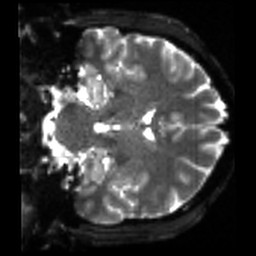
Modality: sbref
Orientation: coronal
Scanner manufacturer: siemens
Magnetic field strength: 3 T
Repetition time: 4 s
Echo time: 0.0594 s